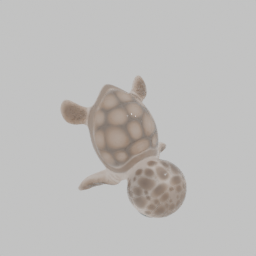
Label: animals